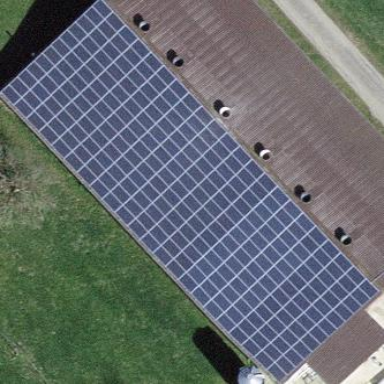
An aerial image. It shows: Solar photovoltaic panel generator.